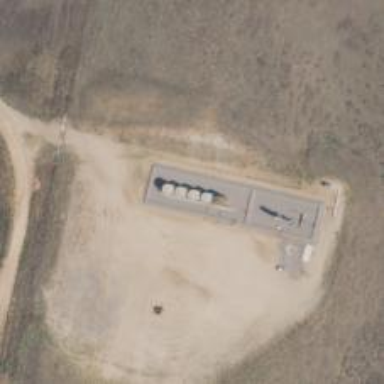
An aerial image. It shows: Storage tank that is man-made.